Interaction volume radius: 5 \u00c5
Interaction volume height: 10 \u00c5
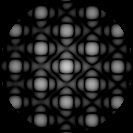
Disorder parameter: 0.00861